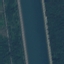
Label: River